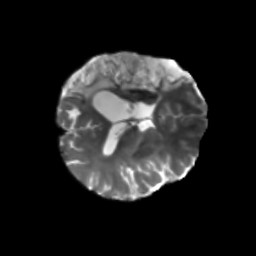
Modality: T2w
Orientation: axial
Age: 46
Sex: male
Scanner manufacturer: siemens
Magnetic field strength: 3 T
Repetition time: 5.25 s
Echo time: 0.08 s